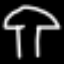
Label: mushroom